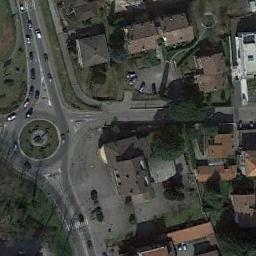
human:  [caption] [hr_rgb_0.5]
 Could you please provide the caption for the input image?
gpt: The roundabout connects four roads and one of the roads is flanked by some houses .

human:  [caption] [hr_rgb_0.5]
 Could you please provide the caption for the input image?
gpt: The roundabout is next to buildings and trees .

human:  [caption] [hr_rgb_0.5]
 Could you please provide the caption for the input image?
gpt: Many buildings of different shapes are around the roundabout .

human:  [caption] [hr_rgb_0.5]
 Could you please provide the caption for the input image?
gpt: There are many bifurcation roads with many moving and waiting vehicles at the roundabout, Many buildings and some trees around the roundabout .

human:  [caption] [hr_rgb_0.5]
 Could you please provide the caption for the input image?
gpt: There are some brown buildings near the roundabout .